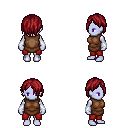
a pixel art fantasy rpg character, female body template, dark elf, purple skin, brown tunic, red pants, brunette bangs hairstyle, white cloth bracers, four views (front, back, left, right), 2x2 character sprite sheet, small pixel art, hard edges, no anti-aliasing